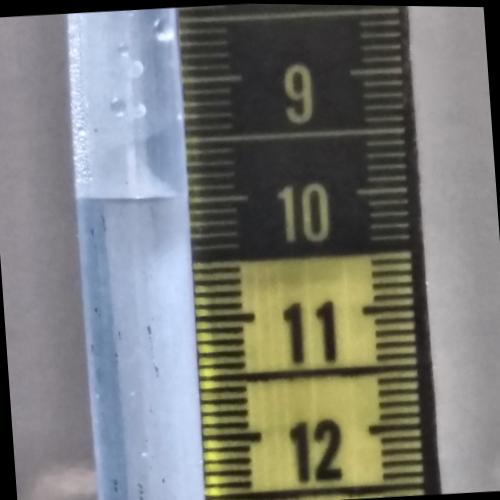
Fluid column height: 10.0 cm